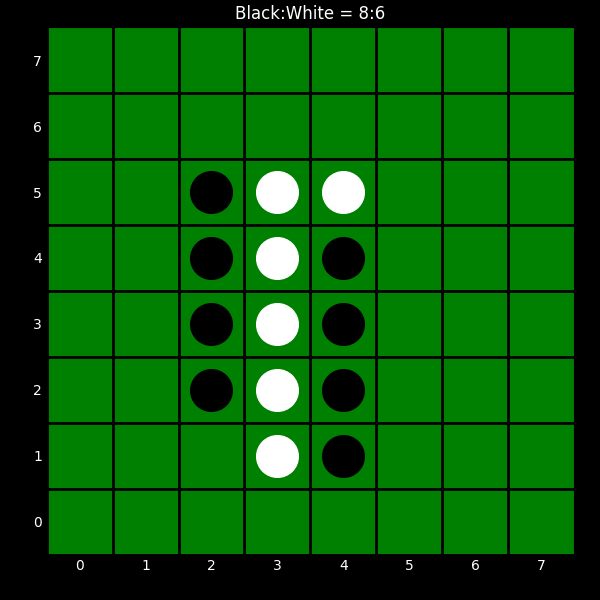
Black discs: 8
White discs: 6